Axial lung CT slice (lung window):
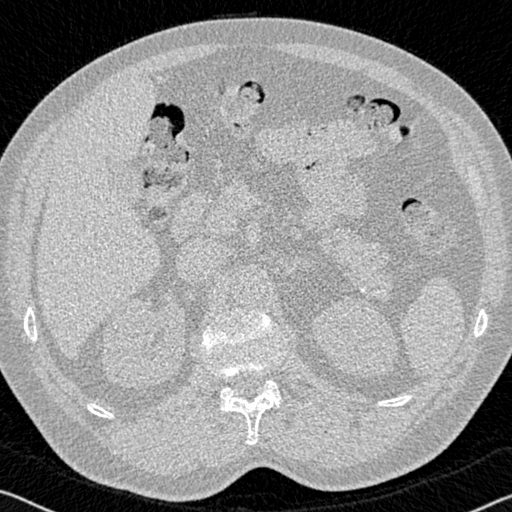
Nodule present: no